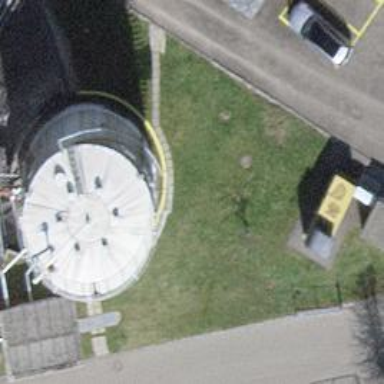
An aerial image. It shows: Storage tank created as man-made structure.